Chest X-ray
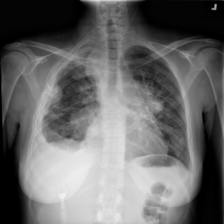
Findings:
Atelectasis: negative
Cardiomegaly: negative
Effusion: negative
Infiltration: positive
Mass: positive
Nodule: negative
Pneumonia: negative
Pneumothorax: negative
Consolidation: negative
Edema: negative
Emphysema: negative
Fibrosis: negative
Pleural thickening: negative
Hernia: negative